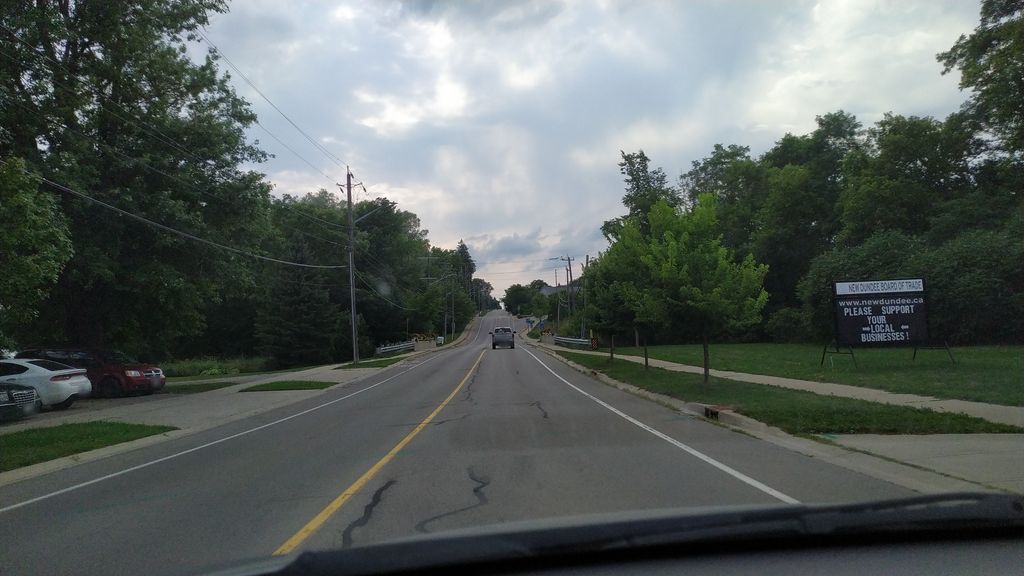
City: kitchener-waterloo